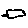
Label: cloud